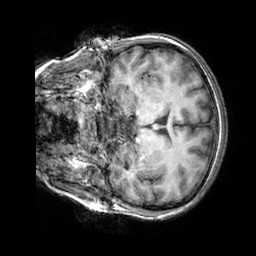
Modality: T1w
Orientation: coronal
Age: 25
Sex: female
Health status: healthy
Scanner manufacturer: siemens
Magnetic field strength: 3 T
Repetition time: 2.3 s
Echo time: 0.00303 s